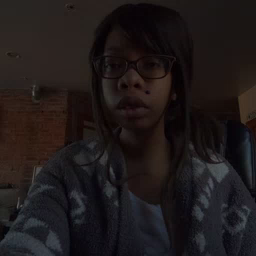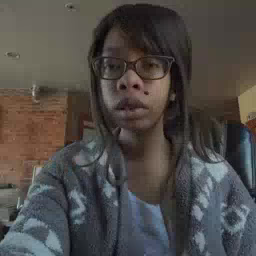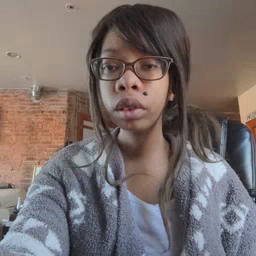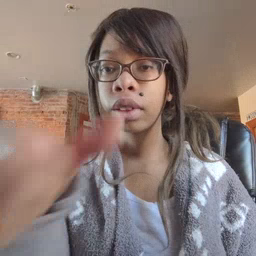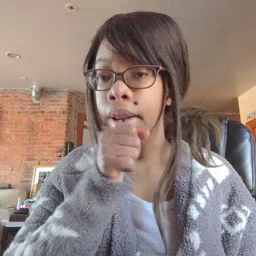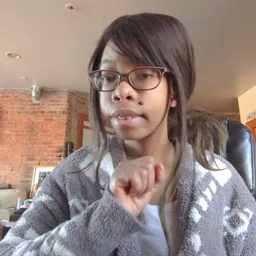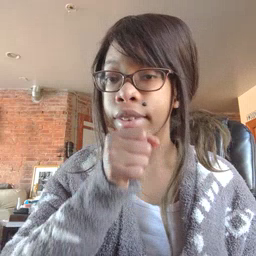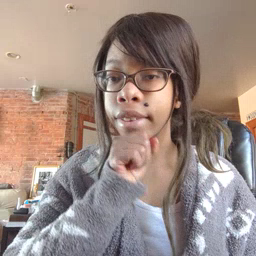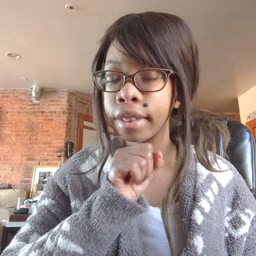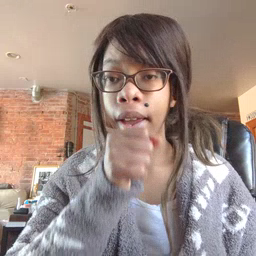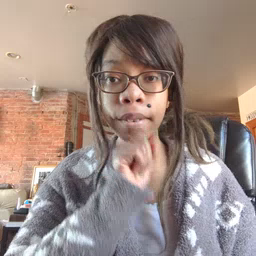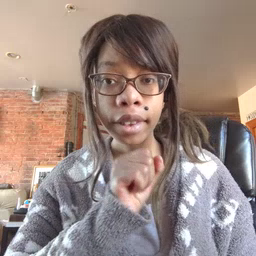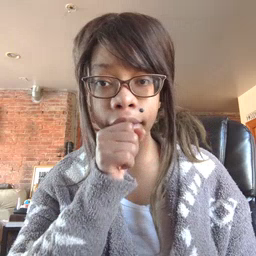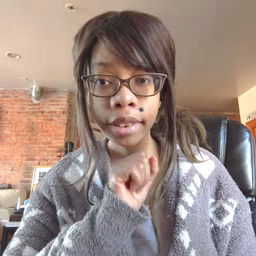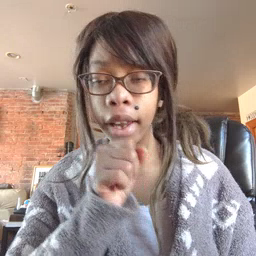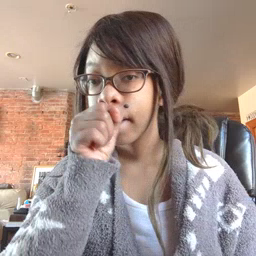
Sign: icecream